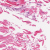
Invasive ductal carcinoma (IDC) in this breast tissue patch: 0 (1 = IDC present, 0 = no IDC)